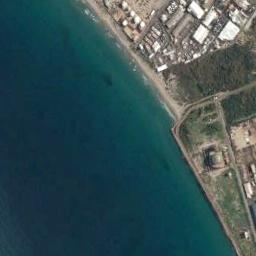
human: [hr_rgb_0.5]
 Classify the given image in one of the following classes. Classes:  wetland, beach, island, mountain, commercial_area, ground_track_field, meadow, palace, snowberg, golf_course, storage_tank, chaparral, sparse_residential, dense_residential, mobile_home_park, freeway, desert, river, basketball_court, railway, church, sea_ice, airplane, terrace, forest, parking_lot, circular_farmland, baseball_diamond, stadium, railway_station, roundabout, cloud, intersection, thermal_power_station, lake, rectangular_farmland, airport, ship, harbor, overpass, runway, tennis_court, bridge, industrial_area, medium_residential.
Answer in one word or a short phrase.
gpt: beach